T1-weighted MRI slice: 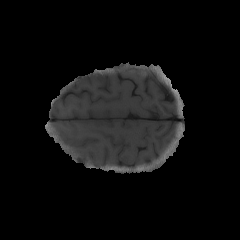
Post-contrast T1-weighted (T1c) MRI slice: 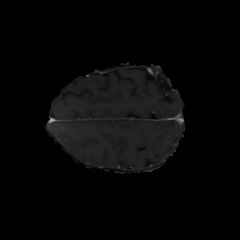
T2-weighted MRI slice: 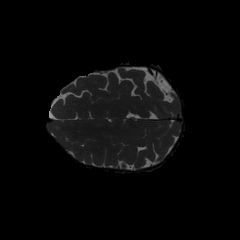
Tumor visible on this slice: yes